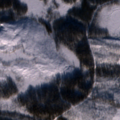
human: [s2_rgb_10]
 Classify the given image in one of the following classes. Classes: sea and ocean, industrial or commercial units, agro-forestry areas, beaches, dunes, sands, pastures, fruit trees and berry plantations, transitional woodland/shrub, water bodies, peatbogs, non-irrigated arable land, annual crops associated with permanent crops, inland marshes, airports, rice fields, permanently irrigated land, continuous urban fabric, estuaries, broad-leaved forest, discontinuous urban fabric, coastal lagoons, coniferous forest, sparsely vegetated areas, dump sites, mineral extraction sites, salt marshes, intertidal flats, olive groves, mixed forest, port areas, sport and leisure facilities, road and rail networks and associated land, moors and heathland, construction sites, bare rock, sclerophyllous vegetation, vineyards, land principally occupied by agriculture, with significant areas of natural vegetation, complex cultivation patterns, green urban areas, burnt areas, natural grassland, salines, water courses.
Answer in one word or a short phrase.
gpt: coniferous forest, transitional woodland/shrub